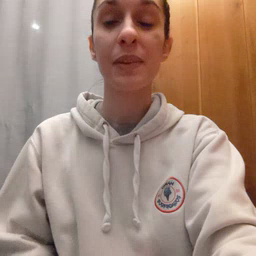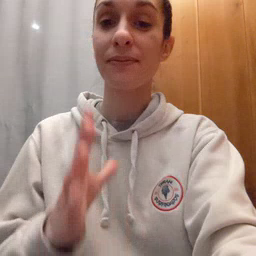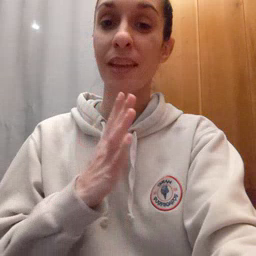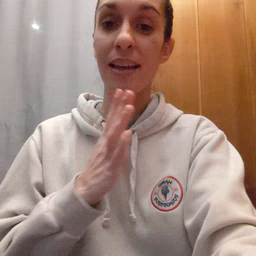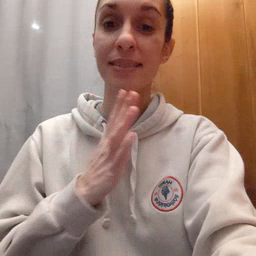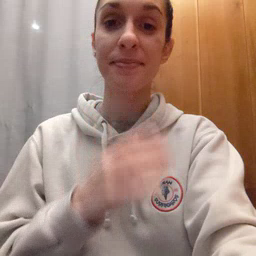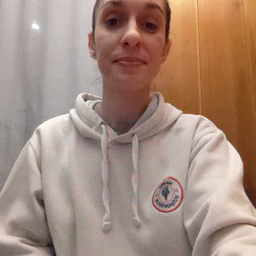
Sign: fine